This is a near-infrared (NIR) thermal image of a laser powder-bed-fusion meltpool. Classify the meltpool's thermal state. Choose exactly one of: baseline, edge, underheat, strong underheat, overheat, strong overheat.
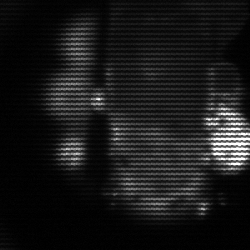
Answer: strong underheat